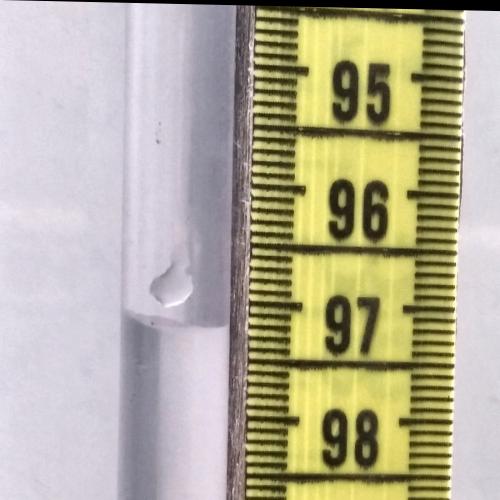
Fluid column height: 97.2 cm